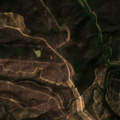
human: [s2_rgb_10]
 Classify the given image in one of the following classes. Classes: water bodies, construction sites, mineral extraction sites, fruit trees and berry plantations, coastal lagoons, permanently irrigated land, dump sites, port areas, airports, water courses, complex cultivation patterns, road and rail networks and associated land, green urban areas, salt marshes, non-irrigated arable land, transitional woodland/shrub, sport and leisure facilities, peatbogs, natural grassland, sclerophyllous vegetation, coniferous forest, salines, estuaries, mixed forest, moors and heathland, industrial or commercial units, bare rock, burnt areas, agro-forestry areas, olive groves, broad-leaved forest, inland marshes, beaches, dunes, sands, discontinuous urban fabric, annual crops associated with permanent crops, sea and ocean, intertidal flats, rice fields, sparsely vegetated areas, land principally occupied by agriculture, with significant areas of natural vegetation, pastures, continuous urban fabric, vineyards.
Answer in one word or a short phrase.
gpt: broad-leaved forest, sclerophyllous vegetation, transitional woodland/shrub